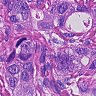
Metastatic tissue present: yes